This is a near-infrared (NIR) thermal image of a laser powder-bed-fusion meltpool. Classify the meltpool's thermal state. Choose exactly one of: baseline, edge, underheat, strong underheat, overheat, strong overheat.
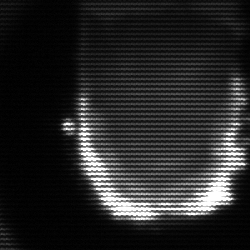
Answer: baseline